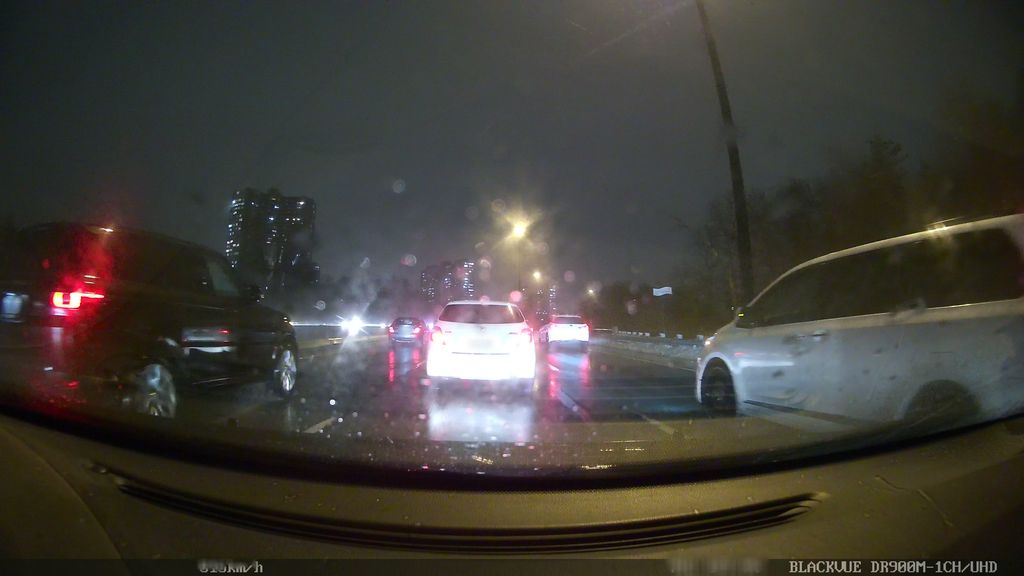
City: toronto